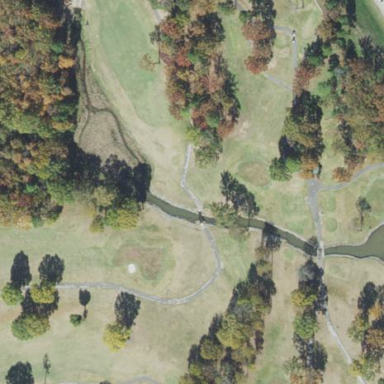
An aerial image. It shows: Picturesque scene of golf course with lateral water hazard.